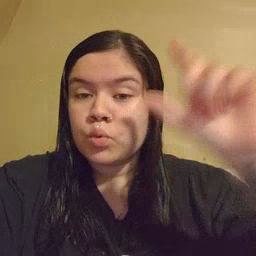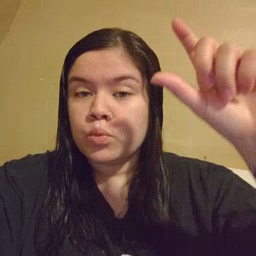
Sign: moon